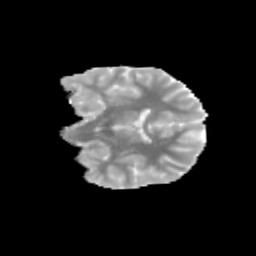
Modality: MD
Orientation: coronal
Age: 10
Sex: male
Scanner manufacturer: siemens
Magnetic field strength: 3 T
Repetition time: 3.8 s
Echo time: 0.07 s